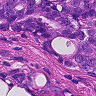
Metastatic tissue present: yes